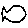
Label: fish